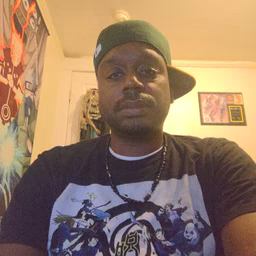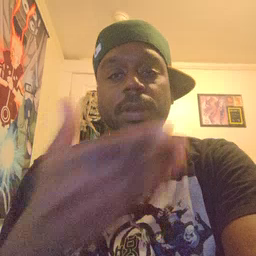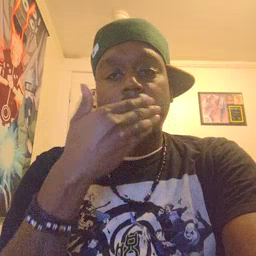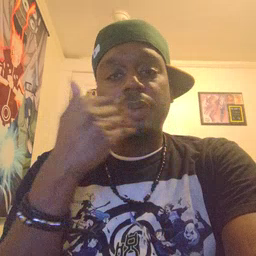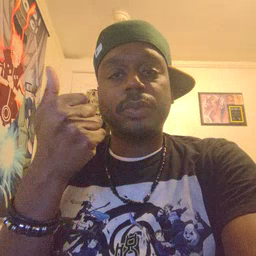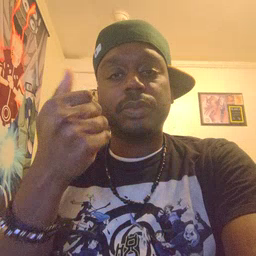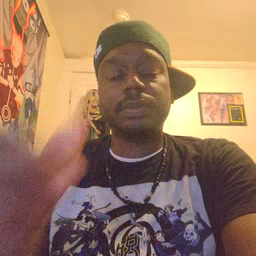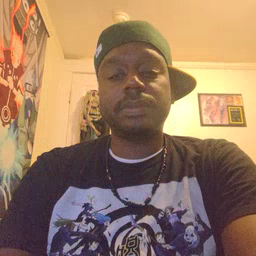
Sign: better